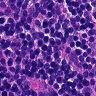
Metastatic tissue present: no